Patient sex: M
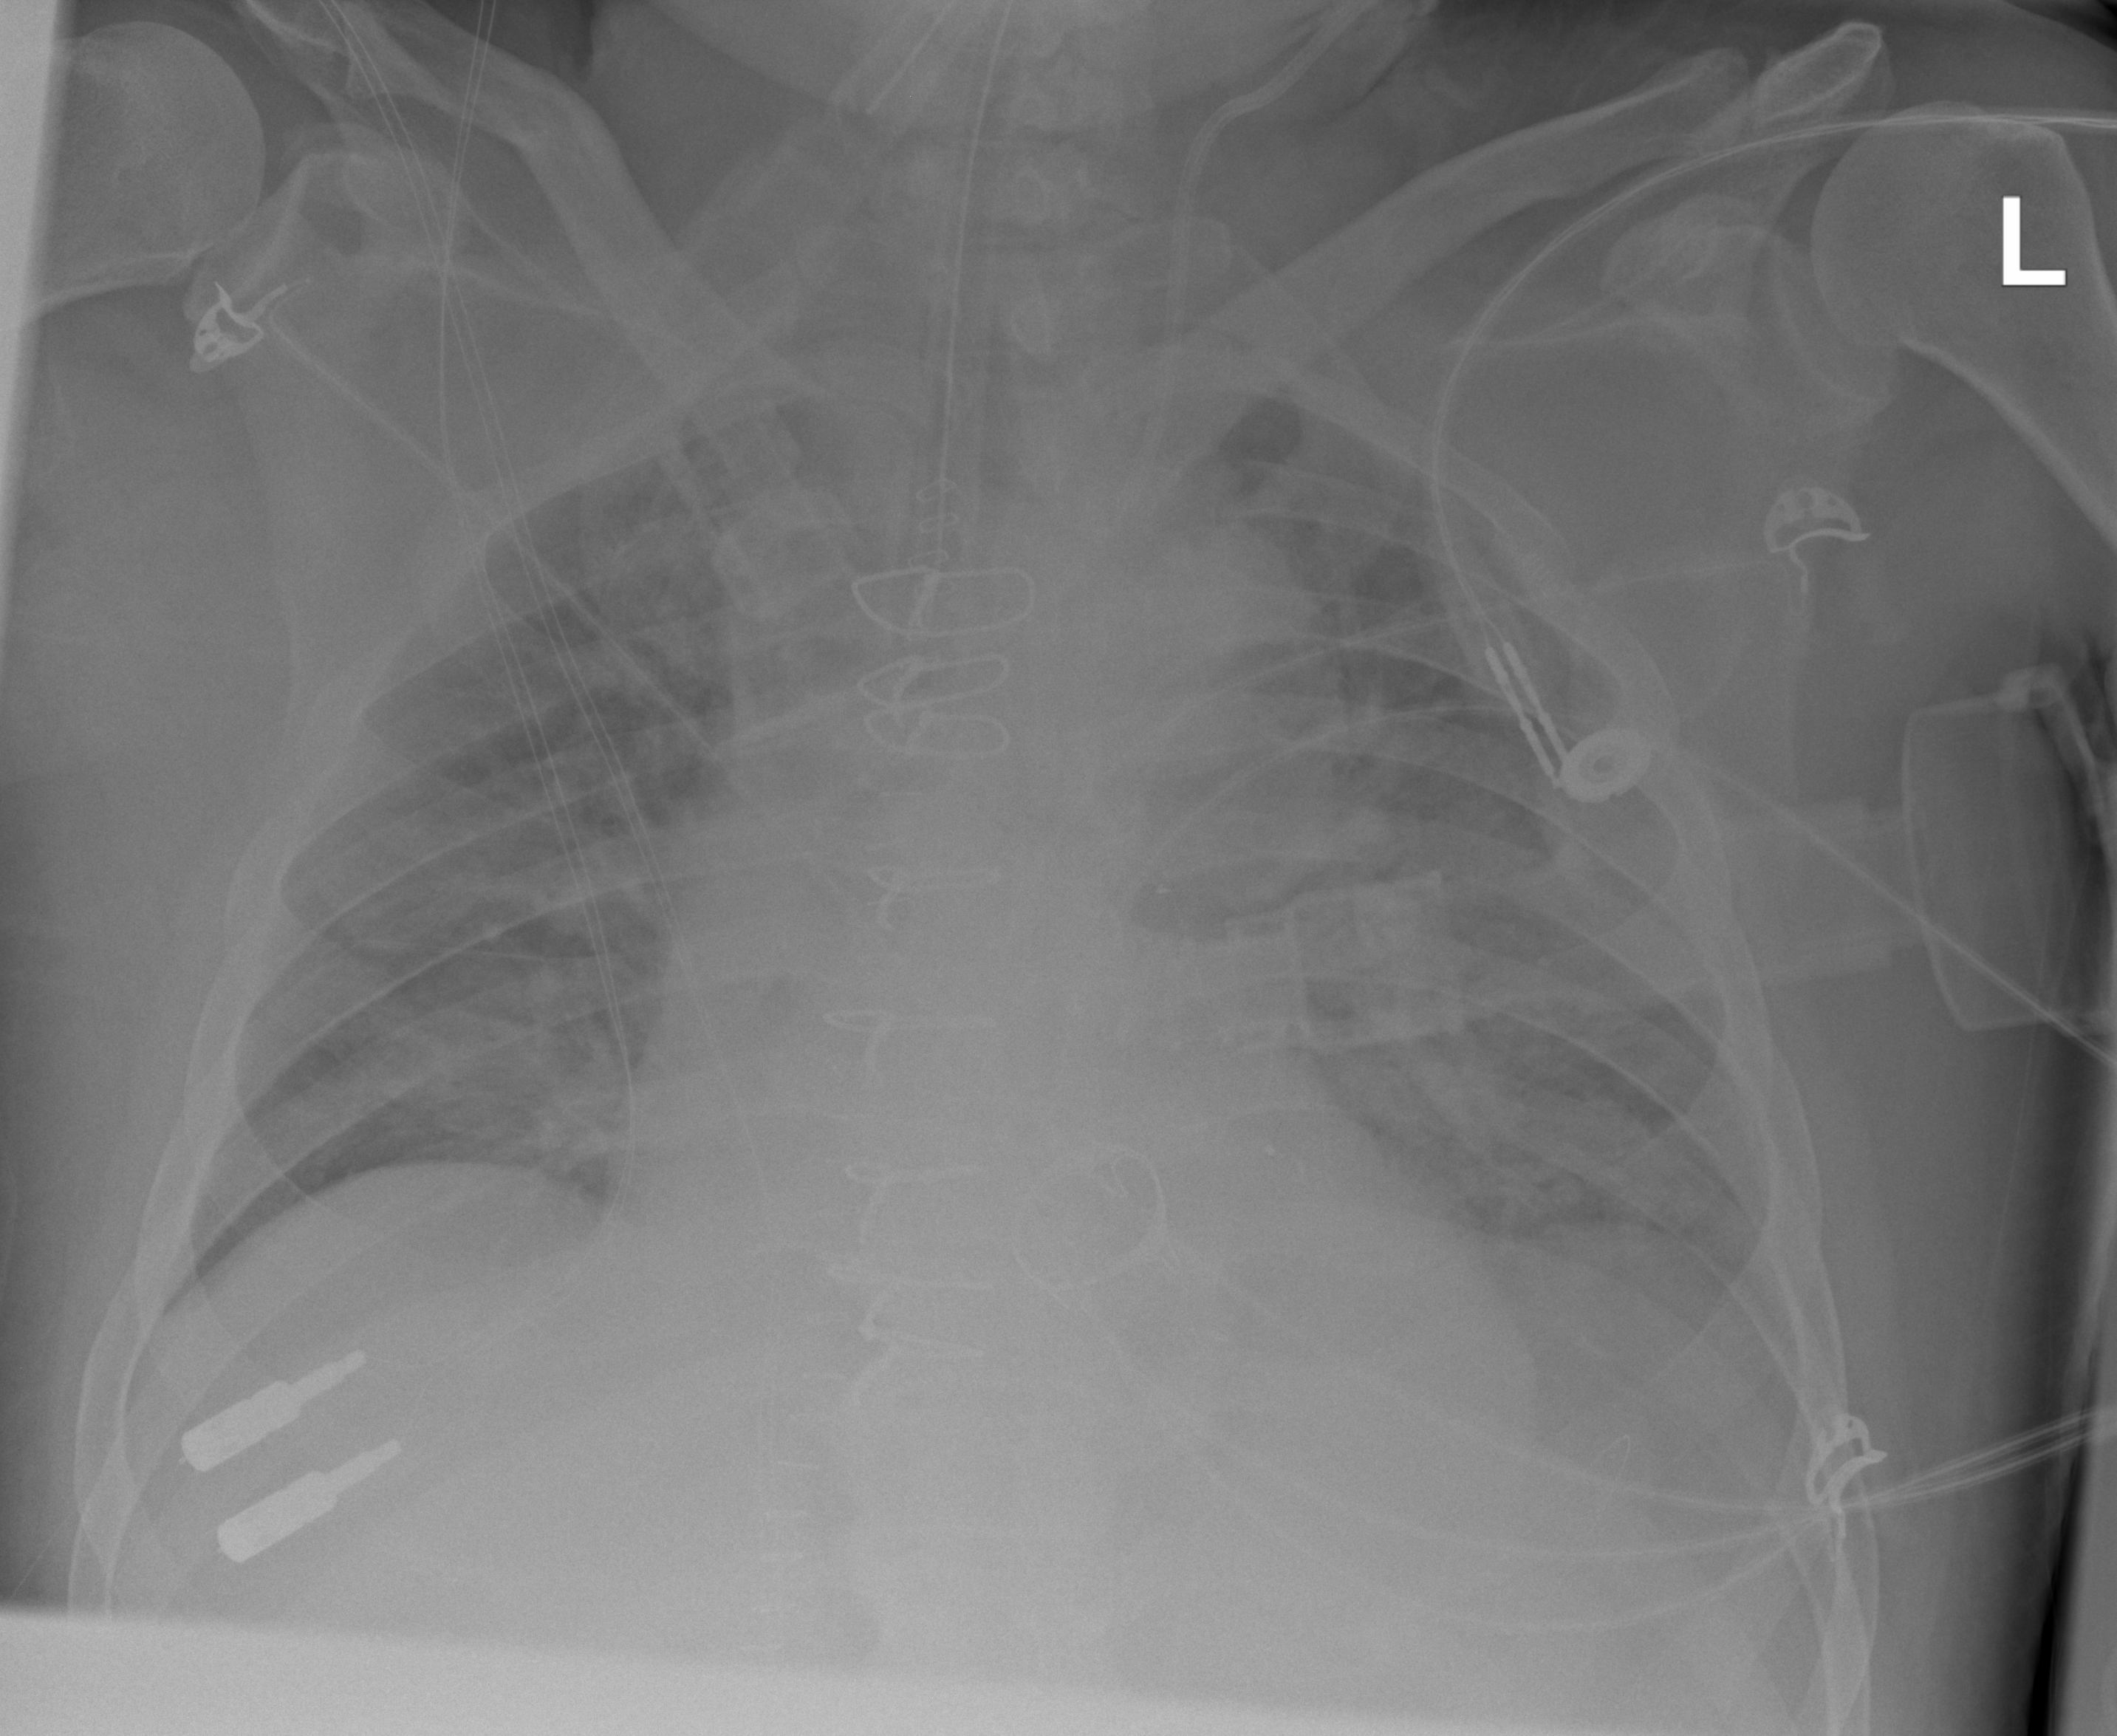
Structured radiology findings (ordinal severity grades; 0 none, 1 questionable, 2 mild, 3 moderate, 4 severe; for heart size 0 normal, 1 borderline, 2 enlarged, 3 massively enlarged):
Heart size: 1
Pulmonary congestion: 2
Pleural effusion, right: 0
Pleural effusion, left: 2
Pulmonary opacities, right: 2
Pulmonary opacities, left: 2
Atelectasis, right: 2
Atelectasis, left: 2